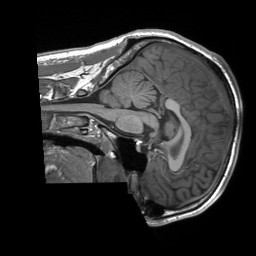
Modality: T1w
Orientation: sagittal
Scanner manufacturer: siemens
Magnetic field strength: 3 T
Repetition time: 2.3 s
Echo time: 0.00207 s